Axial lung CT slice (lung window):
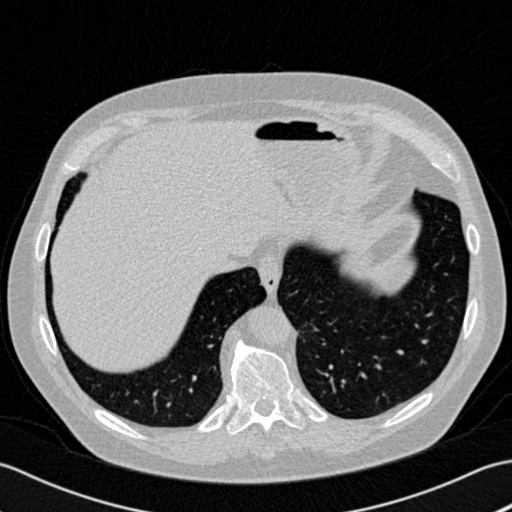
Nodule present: no